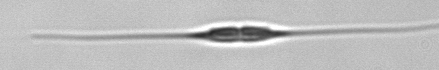
Label: Cylindrotheca